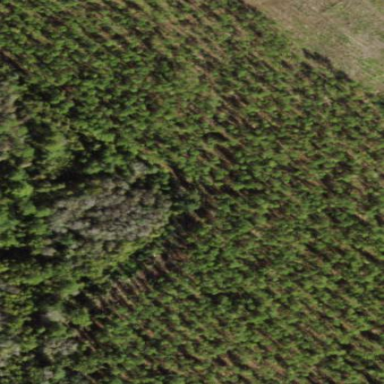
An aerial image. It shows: Forest with needle-leaved trees.